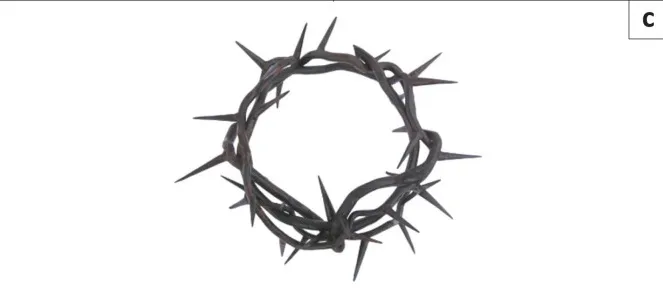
Of the left temporal bone show the expansion of the medullary cavity and unusual periosteal reaction (red arrow) that is perpendicular to the distorted cortex and has an irregular curled and haphazard construction reminiscent of a crown of thorns.
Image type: radiology (mri)